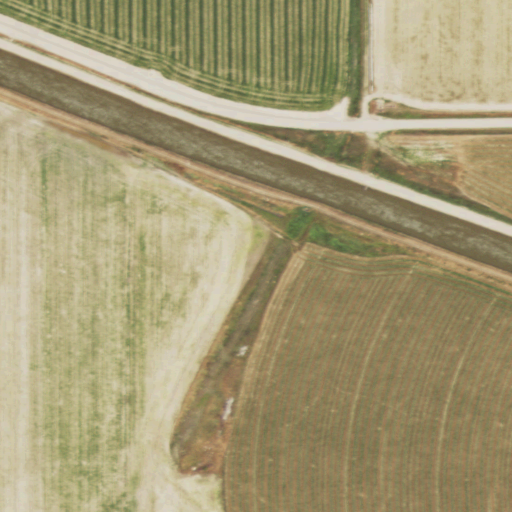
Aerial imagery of valley in Wyoming named Habig Draw containing cultivated crops, grassland, low intensity development, medium intensity development, open development, and high intensity development